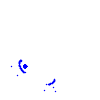
Particle: pion